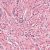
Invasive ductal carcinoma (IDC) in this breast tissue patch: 1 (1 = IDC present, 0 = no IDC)